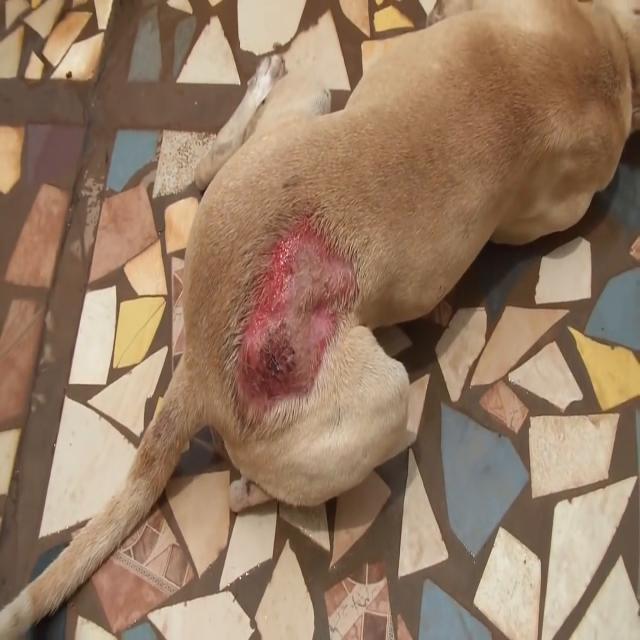
Canine dermatitis — inflammation of the skin presenting with erythema, pruritus, papules, and excoriation. May be allergic, contact, or atopic in origin.